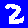
Digit: 2